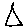
Label: triangle